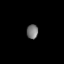
Tissue: lung
Cell type: Epithelial cells
Senescence score: 0.5469
Nuclear area (px): 163
Mean DAPI intensity: 117.767